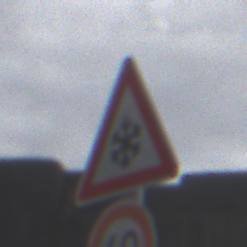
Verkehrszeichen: SchneeOderEisglaette
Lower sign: Geschwindigkeit60
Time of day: Midday
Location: Outdoor (Suburban)
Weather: Overcast
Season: NotSpecified
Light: Natural